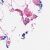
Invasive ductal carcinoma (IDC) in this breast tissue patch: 0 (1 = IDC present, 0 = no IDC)